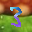
Label: 3